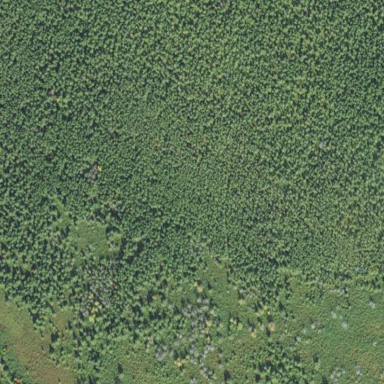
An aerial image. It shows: Nature reserve surrounded by woodland.